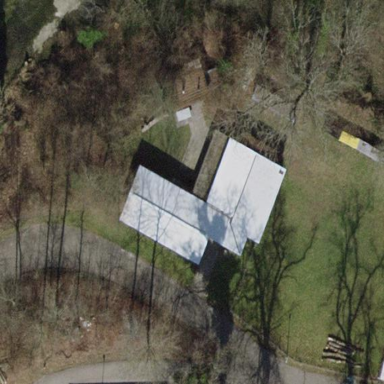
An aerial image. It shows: Community center building.